Question: so I would want to add a toolbar to my part, but the toolbar only appears if the part is in a Part Stack.
If it is the case, the part toolbar is shown but also the minimize maximize controls and the Part Stack heder thing, which is normal, but has this special eclipse- or RCP look which I would want to avoid.
Does anyone know how to add a toolbar via the application model or otherwise, with just the toolbaritems showing and nothing else ?
Lars Vogel <URL> to add a toolbar item, but he doesn't mention that it will only work for Parts in Part Stacks ...

btw: I using eclipse Luna with e4 tools 0.15
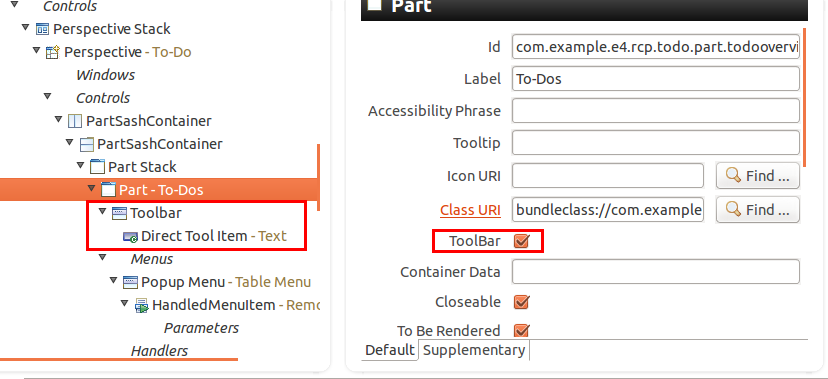
Answer: Using the standard SWT renderers, the toolbar of a 'Part' will only be rendered if the 'Part' ist in a 'PartStack'. The reason for this is that it is the 'PartStackRenderer' that creates to toolbar and switches it if a different 'part'is selected.
What you can do is put the 'Part' in a 'PartStack' and then put the 'PartStack' inside of the 'PartSashContainer'.
If you want to render the toolbar of a 'Part' inside of a toolbar of your 'TrimmedWindow', you would need to write your own renderer for 'TrimmedWindow'. Here you can scan for embedded parts that need to show their toolbar and then react accordingly.